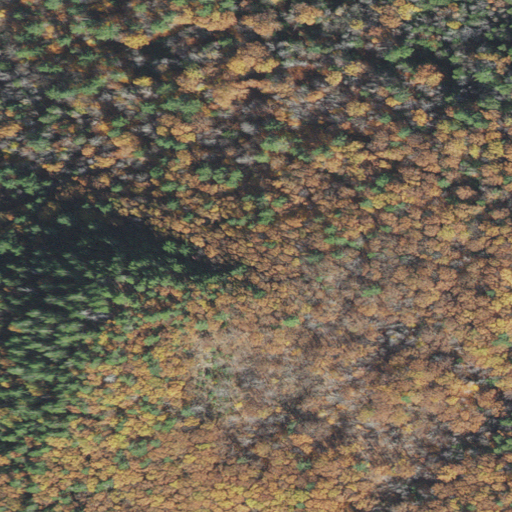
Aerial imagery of mountain in New Hampshire named Windsor Ward Peak containing mixed forest, deciduous forest, and evergreen forest